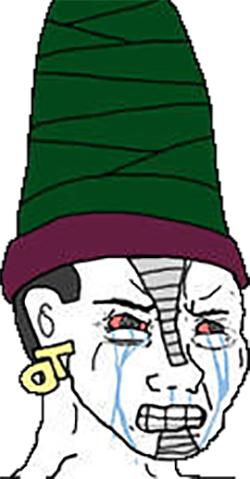
Label: 5_Crying_Wojak